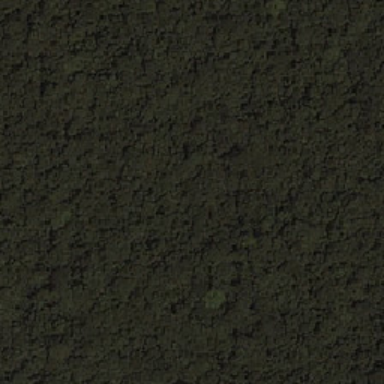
It is grandma green .